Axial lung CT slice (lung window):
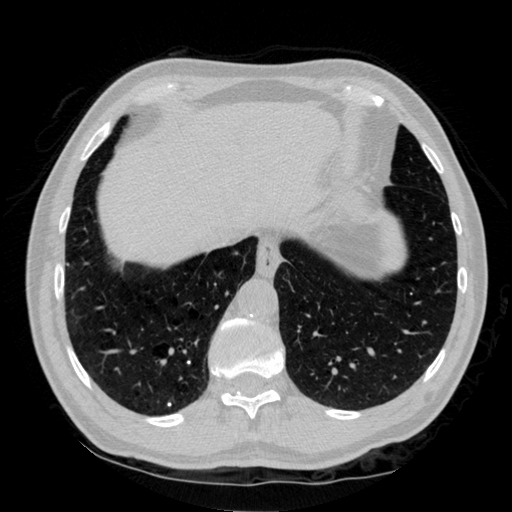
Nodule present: no